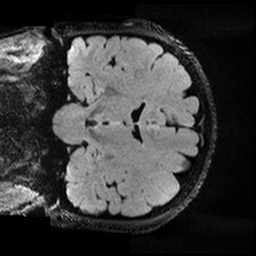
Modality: FLAIR
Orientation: coronal
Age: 25
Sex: male
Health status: healthy
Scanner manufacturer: ge
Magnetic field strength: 3 T
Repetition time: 5 s
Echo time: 0.08928 s